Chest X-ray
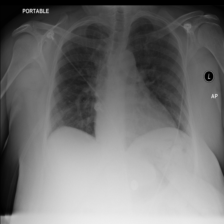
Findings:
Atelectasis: negative
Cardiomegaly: negative
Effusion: negative
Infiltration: negative
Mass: negative
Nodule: negative
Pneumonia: negative
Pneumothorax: negative
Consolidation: negative
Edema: negative
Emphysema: negative
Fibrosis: negative
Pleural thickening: negative
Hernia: negative